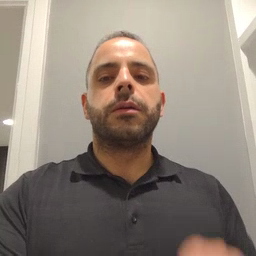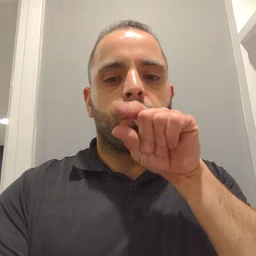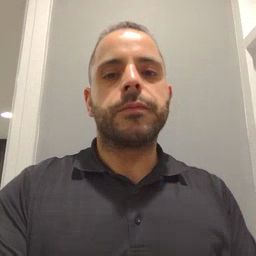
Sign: bird